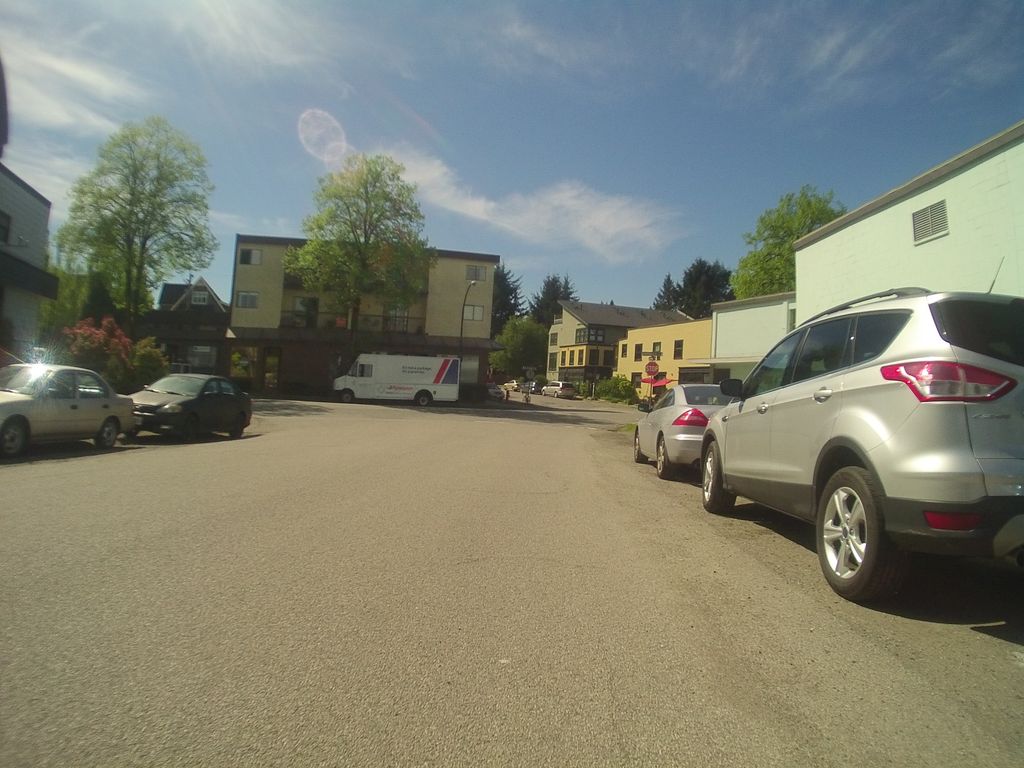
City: vancouver